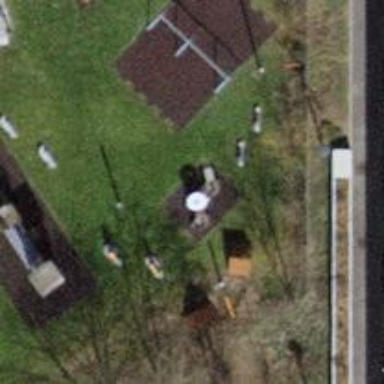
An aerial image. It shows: Playground with various play structures.